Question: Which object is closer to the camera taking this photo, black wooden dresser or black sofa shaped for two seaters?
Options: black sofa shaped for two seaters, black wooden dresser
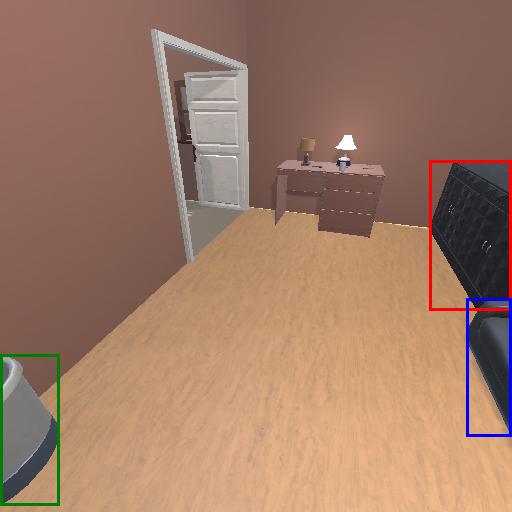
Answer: black sofa shaped for two seaters